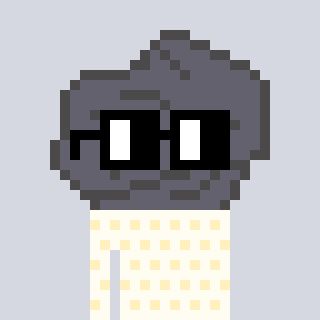
a pixel art character with square black glasses, a rock-shaped head and a grayscale-colored body on a cool background